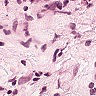
Metastatic tissue present: yes